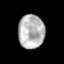
Tissue: prostate
Cell type: T cells
Senescence score: 0.3116
Nuclear area (px): 863
Mean DAPI intensity: 181.966